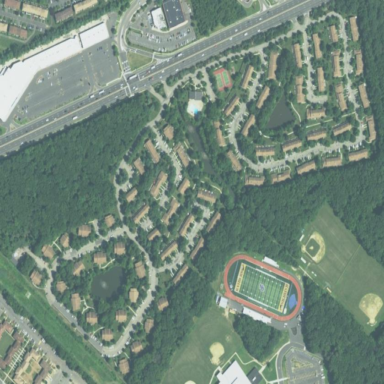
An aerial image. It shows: Condominium in residential area.